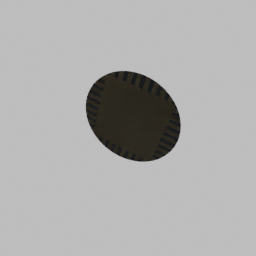
Label: decoration